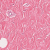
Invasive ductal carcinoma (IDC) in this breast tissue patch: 0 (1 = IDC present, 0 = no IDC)